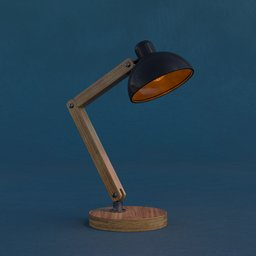
Label: lighting